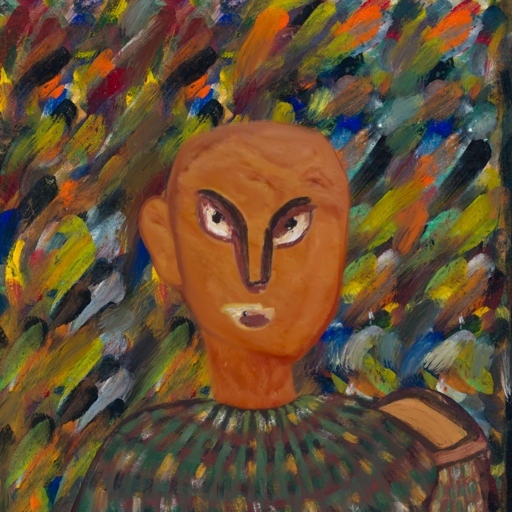
Background: An_Impression, Head And Neck Front: Pious_Lady, Face Front: After_Raid, Bust: After_Raid, Hair Front: Blank, Head Accessory: Blank, Second Necklace: Blank, Necklace: Blank, Baby: Blank